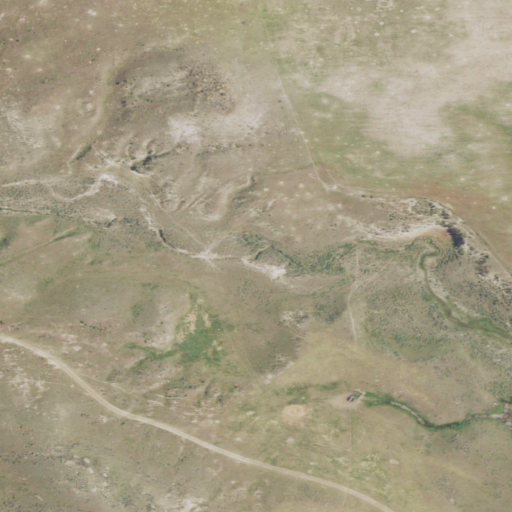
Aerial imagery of valley in Montana named Criswell Coulee containing grassland, shrub, and cultivated crops